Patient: sex M, age 40
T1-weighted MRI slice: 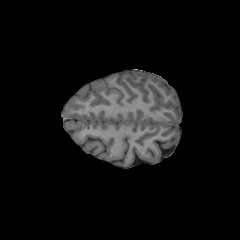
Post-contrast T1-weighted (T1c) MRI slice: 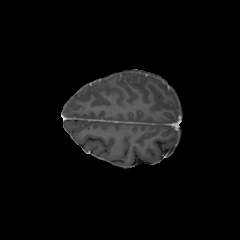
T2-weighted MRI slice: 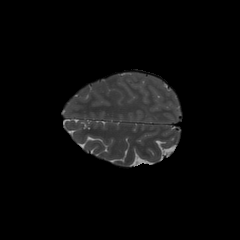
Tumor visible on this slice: no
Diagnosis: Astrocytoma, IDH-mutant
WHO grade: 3